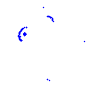
Particle: proton